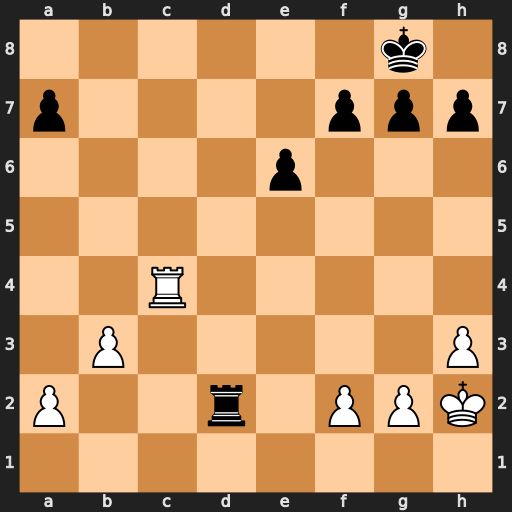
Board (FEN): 6k1/p4ppp/4p3/8/2R5/1P5P/P2r1PPK/8
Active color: w
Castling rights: -
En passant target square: -
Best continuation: Rc8+ Rd8 Rxd8#